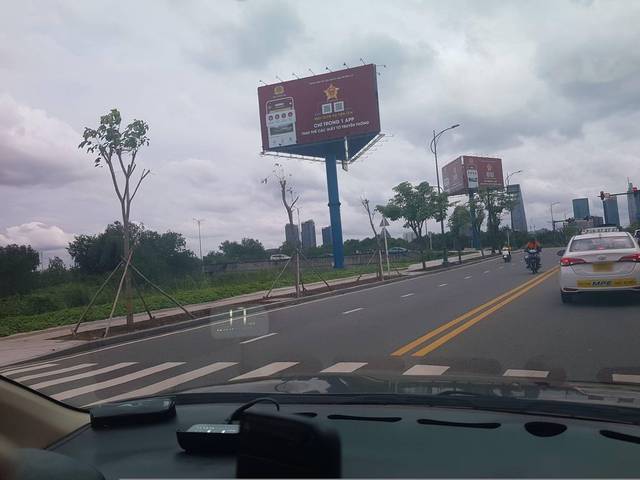
Region: Vietnam
Coordinates: 10.779, 106.723